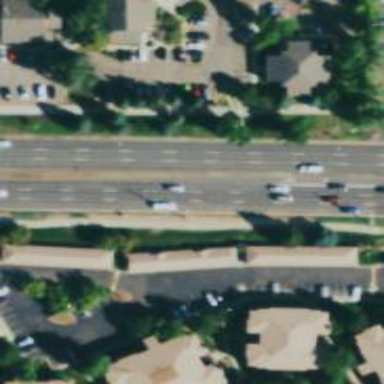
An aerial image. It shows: Primary highway with separate asphalt sidewalks.